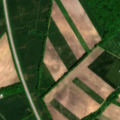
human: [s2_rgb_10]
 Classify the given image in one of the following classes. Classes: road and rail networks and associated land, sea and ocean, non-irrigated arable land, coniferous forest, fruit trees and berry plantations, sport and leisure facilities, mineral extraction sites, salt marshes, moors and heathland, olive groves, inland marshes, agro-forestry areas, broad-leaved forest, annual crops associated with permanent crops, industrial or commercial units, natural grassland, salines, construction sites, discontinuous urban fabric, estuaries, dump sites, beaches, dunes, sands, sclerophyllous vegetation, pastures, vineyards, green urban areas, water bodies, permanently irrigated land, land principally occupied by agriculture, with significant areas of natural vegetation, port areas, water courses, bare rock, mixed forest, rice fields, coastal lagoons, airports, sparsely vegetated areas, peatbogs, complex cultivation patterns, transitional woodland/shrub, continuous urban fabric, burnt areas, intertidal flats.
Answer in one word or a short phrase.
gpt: non-irrigated arable land, land principally occupied by agriculture, with significant areas of natural vegetation, broad-leaved forest